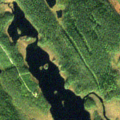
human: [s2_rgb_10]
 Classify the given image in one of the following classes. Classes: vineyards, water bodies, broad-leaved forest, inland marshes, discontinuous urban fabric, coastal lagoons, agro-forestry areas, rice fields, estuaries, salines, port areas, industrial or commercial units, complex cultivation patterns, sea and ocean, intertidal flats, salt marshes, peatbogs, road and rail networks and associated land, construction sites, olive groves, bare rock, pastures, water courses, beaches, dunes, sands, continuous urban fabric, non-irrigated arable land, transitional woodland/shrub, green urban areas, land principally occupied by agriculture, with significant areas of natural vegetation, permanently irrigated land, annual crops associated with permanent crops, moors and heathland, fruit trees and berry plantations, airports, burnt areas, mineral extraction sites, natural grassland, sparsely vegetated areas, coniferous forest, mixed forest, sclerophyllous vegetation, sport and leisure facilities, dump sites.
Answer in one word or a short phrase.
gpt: coniferous forest, transitional woodland/shrub, water bodies